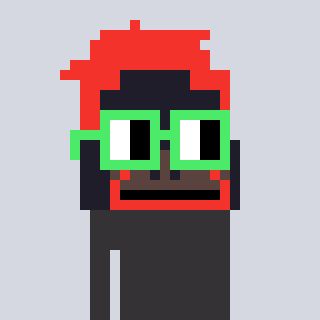
a pixel art character with square light green glasses, a orangutan-shaped head and a grayscale-colored body on a cool background